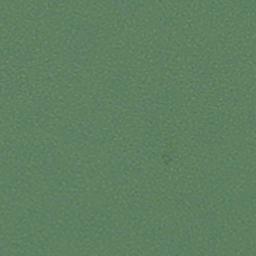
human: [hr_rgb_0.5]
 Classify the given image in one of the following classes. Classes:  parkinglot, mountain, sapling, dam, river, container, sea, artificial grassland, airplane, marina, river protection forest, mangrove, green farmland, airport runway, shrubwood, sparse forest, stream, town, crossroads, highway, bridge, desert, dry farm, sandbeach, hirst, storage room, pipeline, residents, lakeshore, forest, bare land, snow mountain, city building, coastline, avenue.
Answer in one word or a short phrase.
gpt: sea